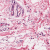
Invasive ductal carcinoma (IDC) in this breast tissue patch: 0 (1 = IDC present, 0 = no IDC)